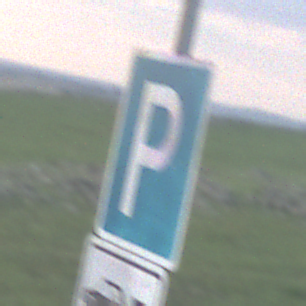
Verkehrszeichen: Parken
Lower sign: HinweisDurchSinnbild15
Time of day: SunriseSunset
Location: Outdoor (Nature)
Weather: PartlyCloudy
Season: NotSpecified
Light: Natural